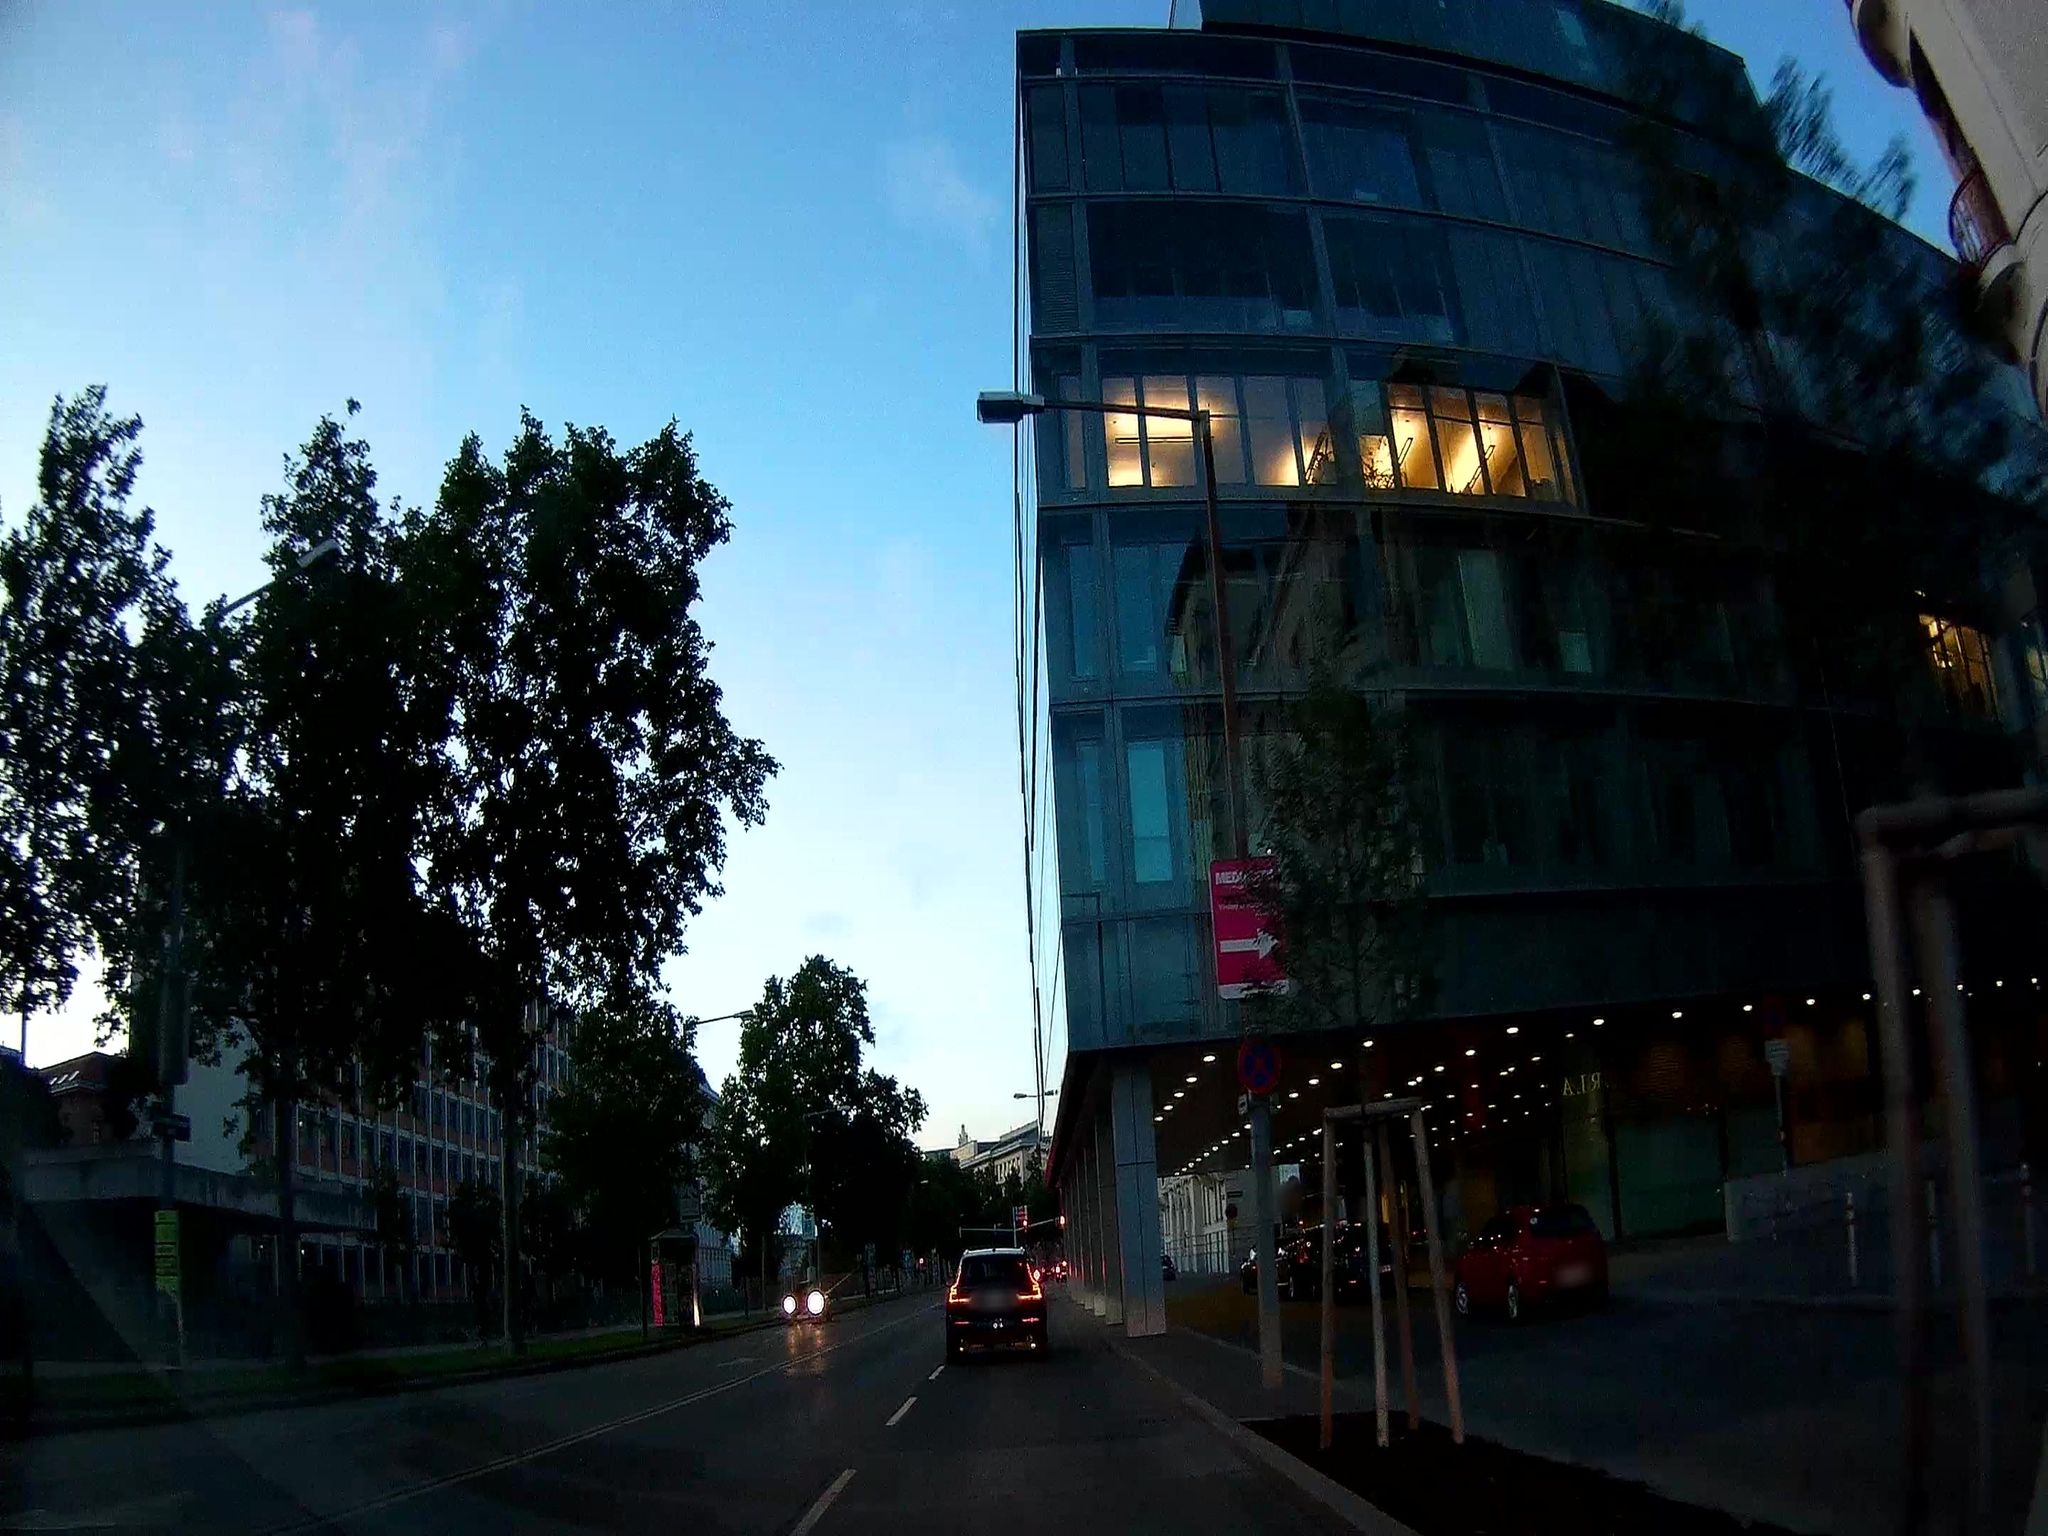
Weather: clear
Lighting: dusk/dawn
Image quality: good
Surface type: driving surface
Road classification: primary
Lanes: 2
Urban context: urban centre
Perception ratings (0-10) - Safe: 2.8, Lively: 8.63, Beautiful: 4, Boring: 3.58, Depressing: 2.9, Wealthy: 4.88